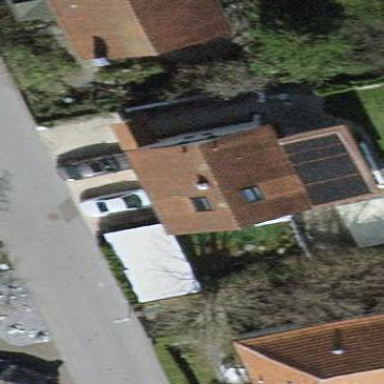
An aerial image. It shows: Building with tiled roof.